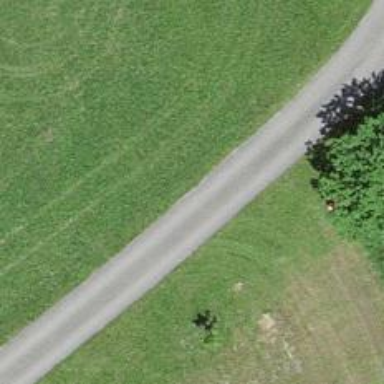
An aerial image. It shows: Unpaved track road.